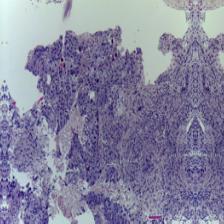
Diagnosis: OSCC